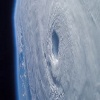
Label: cloud